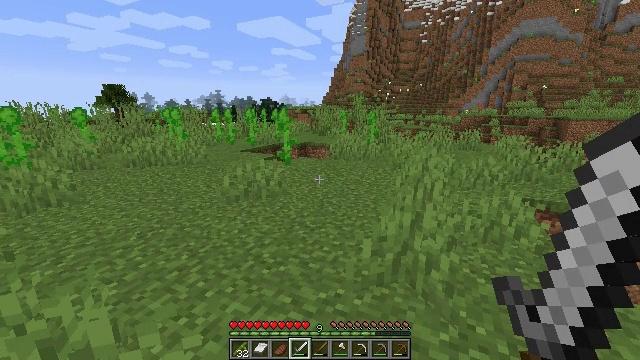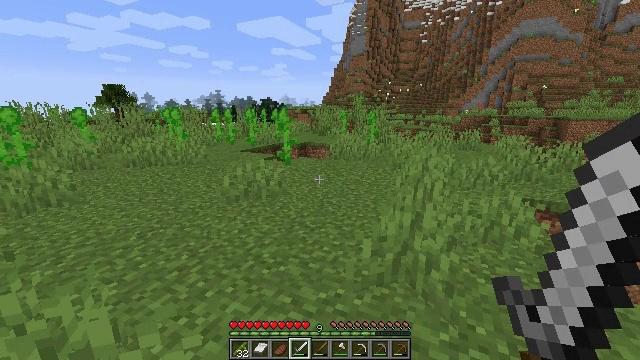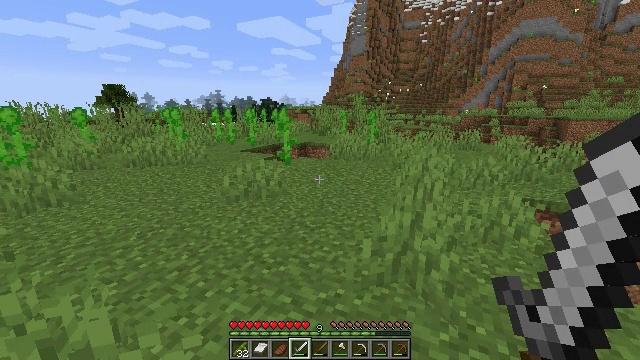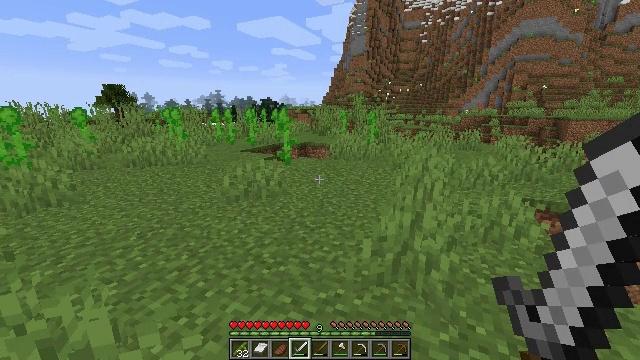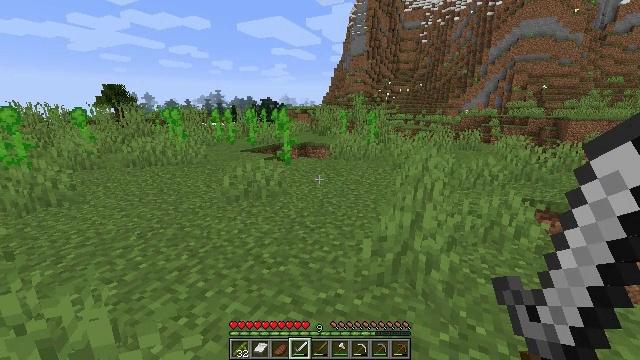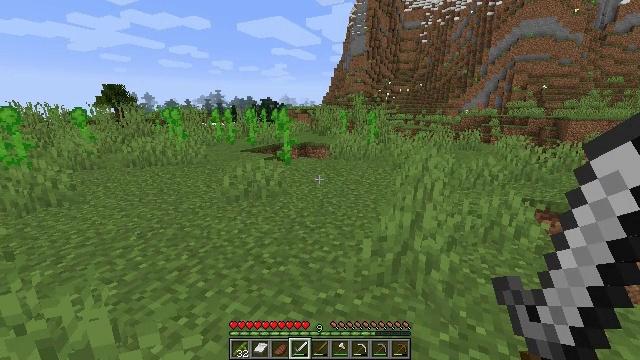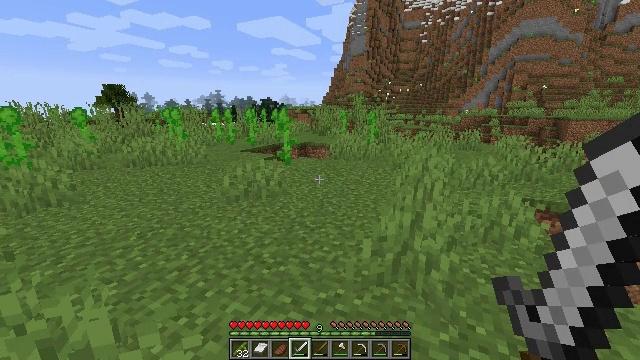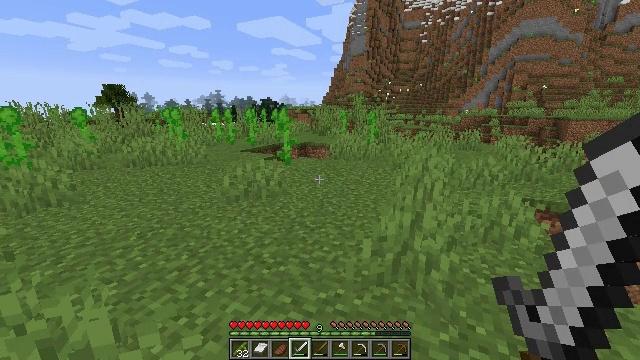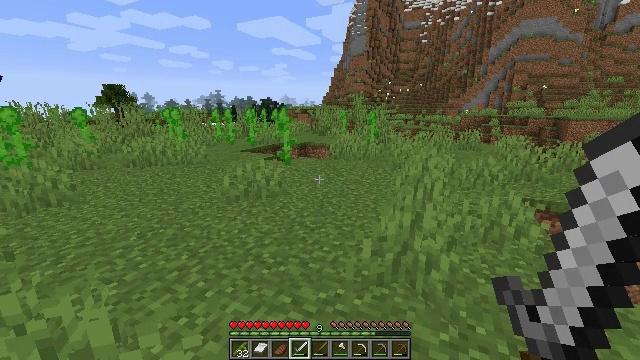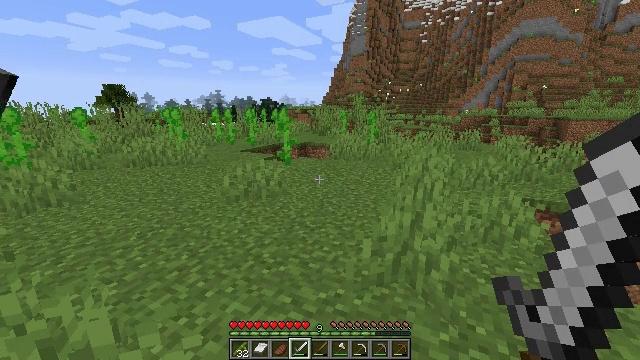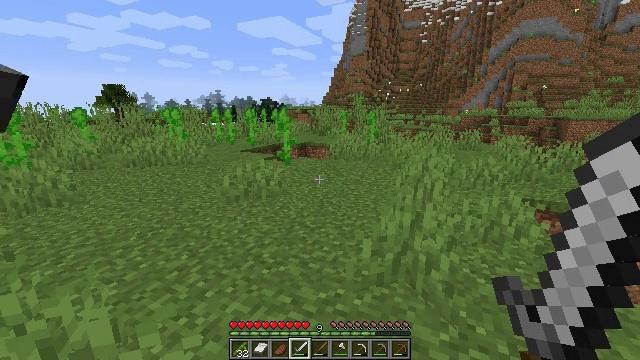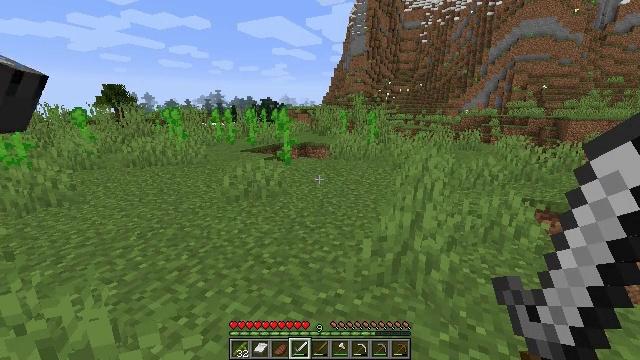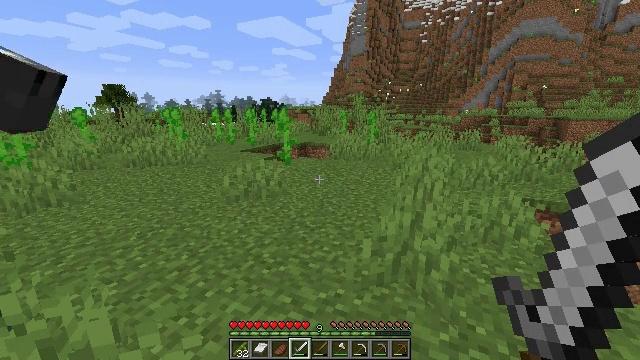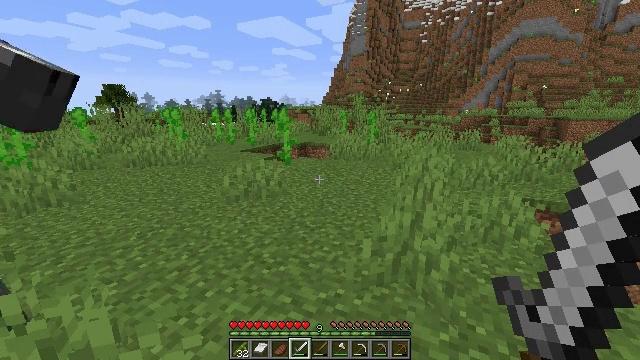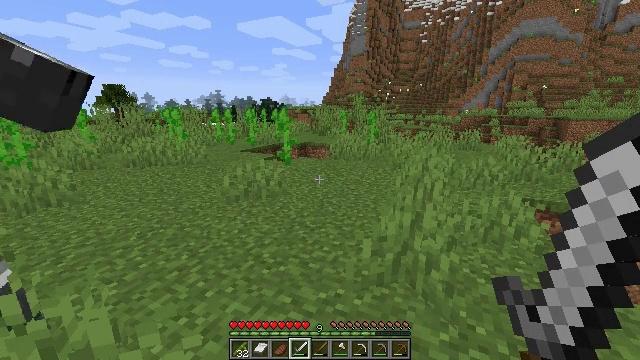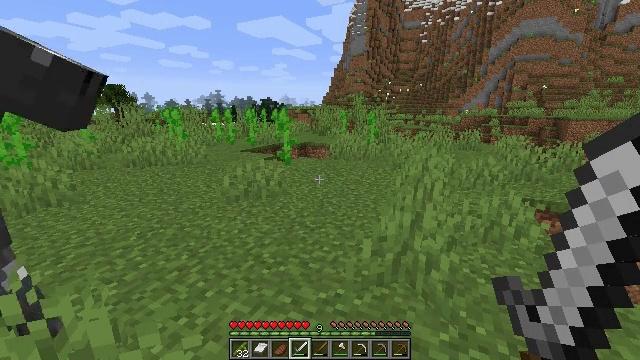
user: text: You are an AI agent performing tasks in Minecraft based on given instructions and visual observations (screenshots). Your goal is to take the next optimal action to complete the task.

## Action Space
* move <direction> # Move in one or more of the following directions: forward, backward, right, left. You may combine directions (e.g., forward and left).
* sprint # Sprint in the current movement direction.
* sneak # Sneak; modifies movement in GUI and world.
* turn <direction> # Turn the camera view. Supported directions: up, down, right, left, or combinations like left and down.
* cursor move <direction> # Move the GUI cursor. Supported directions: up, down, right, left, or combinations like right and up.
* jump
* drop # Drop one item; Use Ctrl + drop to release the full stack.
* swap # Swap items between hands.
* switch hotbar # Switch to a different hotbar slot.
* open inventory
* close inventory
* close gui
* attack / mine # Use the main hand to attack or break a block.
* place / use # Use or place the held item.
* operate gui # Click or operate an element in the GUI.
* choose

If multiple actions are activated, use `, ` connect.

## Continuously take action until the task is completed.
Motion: motion action
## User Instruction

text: Mine the sweet berry bush.
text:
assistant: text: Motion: no_op
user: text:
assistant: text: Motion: no_op
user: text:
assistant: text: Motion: no_op
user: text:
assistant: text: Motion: no_op
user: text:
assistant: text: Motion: no_op
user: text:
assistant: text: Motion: no_op
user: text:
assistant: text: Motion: no_op
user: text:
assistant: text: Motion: no_op
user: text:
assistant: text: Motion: no_op
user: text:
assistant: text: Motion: no_op
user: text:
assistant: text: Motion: no_op
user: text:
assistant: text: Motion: no_op
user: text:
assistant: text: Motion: no_op
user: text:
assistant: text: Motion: no_op
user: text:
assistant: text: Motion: no_op
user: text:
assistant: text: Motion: no_op
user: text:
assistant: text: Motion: no_op
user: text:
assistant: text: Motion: no_op
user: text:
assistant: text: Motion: no_op
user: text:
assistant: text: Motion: no_op
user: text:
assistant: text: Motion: no_op
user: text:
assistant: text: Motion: no_op
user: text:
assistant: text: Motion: no_op
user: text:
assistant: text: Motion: no_op
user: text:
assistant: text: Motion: no_op
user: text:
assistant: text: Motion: no_op
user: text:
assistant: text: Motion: no_op
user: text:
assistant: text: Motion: no_op
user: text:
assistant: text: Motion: no_op
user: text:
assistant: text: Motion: no_op